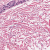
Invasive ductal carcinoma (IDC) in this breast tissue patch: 0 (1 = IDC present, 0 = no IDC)